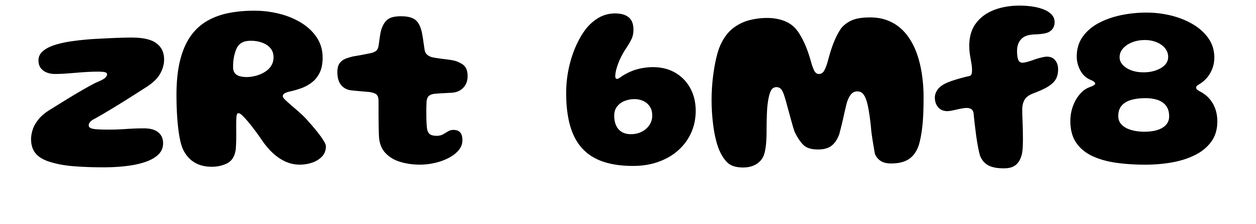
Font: Gluten_Bold